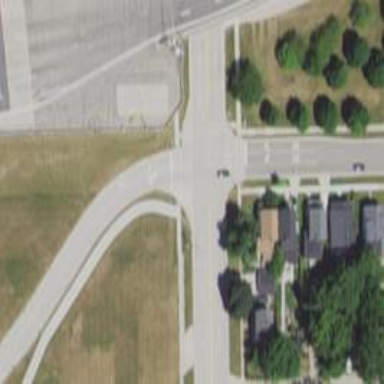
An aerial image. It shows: Tertiary road with separate sidewalk.